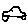
Label: car